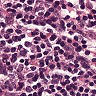
Metastatic tissue present: no